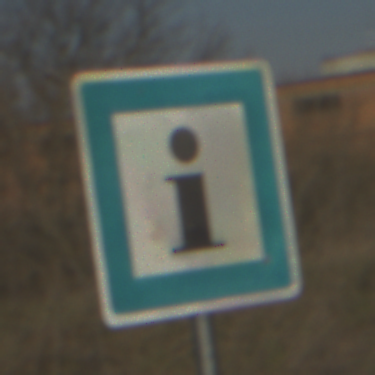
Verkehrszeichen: Informationsstelle
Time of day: MorningAfternoon
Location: Outdoor (Nature)
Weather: Clear
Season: NotSpecified
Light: Natural